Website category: sports
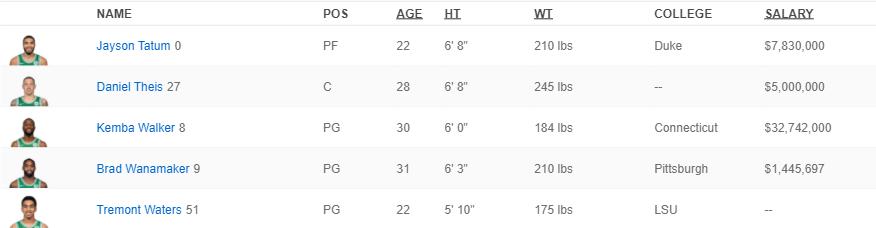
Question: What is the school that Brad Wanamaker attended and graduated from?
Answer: Pittsburgh

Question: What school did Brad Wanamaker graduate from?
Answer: Pittsburgh

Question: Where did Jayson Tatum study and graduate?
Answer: Duke

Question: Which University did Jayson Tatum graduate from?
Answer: Duke

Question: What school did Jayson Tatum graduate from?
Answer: Duke

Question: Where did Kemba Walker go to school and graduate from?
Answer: Connecticut

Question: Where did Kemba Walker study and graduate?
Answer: Connecticut

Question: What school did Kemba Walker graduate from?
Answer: Connecticut

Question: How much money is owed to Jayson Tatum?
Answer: $7,830,000

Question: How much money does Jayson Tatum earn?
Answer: $7,830,000

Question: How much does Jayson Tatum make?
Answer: $7,830,000

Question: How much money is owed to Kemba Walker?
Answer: $32,742,000

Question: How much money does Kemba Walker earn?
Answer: $32,742,000

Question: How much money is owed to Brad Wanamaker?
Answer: $1,445,697

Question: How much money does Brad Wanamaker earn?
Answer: $1,445,697

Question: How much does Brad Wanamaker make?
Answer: $1,445,697

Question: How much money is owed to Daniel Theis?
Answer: $5,000,000

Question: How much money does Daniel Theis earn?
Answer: $5,000,000

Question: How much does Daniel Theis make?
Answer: $5,000,000

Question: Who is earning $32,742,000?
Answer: Kemba Walker

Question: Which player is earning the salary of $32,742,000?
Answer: Kemba Walker

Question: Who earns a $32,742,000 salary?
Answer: Kemba Walker

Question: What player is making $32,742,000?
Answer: Kemba Walker

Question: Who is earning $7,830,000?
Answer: Jayson Tatum

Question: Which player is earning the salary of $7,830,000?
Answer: Jayson Tatum

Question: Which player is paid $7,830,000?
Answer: Jayson Tatum

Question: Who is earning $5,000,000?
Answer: Daniel Theis

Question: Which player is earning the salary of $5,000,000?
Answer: Daniel Theis

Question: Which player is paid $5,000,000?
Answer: Daniel Theis

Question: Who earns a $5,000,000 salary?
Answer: Daniel Theis

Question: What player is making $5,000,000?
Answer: Daniel Theis

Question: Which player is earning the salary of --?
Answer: Tremont Waters

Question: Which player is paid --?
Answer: Tremont Waters

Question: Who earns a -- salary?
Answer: Tremont Waters

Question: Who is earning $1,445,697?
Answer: Brad Wanamaker

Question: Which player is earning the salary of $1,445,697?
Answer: Brad Wanamaker

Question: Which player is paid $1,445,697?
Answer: Brad Wanamaker

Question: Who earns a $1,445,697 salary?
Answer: Brad Wanamaker

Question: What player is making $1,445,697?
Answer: Brad Wanamaker

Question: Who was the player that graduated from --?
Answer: Daniel Theis

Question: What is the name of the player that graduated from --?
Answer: Daniel Theis

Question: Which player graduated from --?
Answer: Daniel Theis

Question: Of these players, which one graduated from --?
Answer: Daniel Theis

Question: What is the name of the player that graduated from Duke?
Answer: Jayson Tatum

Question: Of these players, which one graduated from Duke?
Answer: Jayson Tatum

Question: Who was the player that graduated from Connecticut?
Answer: Kemba Walker

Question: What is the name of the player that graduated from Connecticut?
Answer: Kemba Walker

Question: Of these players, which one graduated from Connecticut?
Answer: Kemba Walker

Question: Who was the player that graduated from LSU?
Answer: Tremont Waters

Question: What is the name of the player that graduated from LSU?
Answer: Tremont Waters

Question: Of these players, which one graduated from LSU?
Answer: Tremont Waters

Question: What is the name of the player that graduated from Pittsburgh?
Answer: Brad Wanamaker

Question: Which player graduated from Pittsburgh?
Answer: Brad Wanamaker